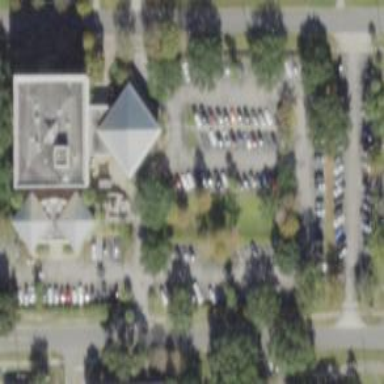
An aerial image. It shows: Educational building used as office.